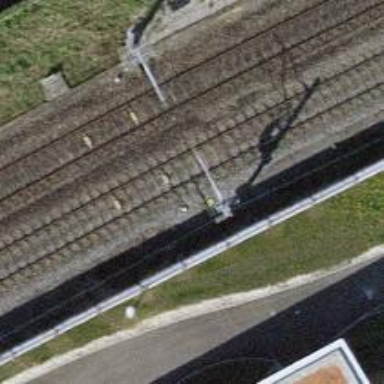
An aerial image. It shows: Railway signal.